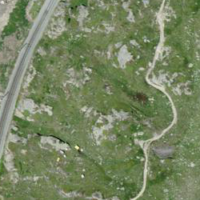
EUNIS habitat code: 26
Species observed at this site:
Juncus jacquinii
Vaccinium uliginosum
Arnica montana